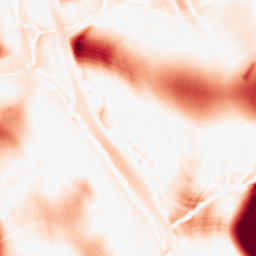
Category: morphological
Decomposition family: morphological
Decomposition parameters: operation: opening
size: 50
Upsampling method: quartic
Upsampling parameters: scale: 4
Upsampling scale: 4